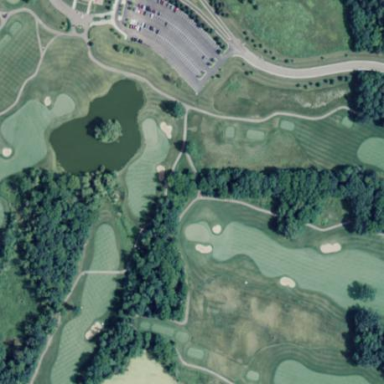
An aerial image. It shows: Rough area in golf course.